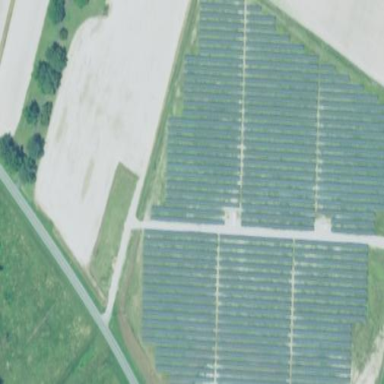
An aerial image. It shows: Solar power plant utilizing photovoltaic technology.